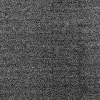
Atmospheric dust classification: dusty